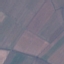
Label: AnnualCrop